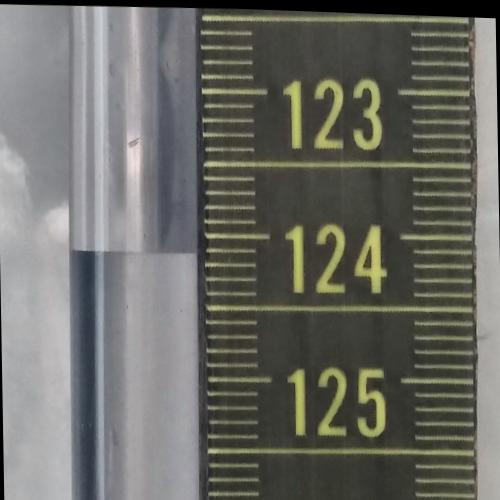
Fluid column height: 124.1 cm